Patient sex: F
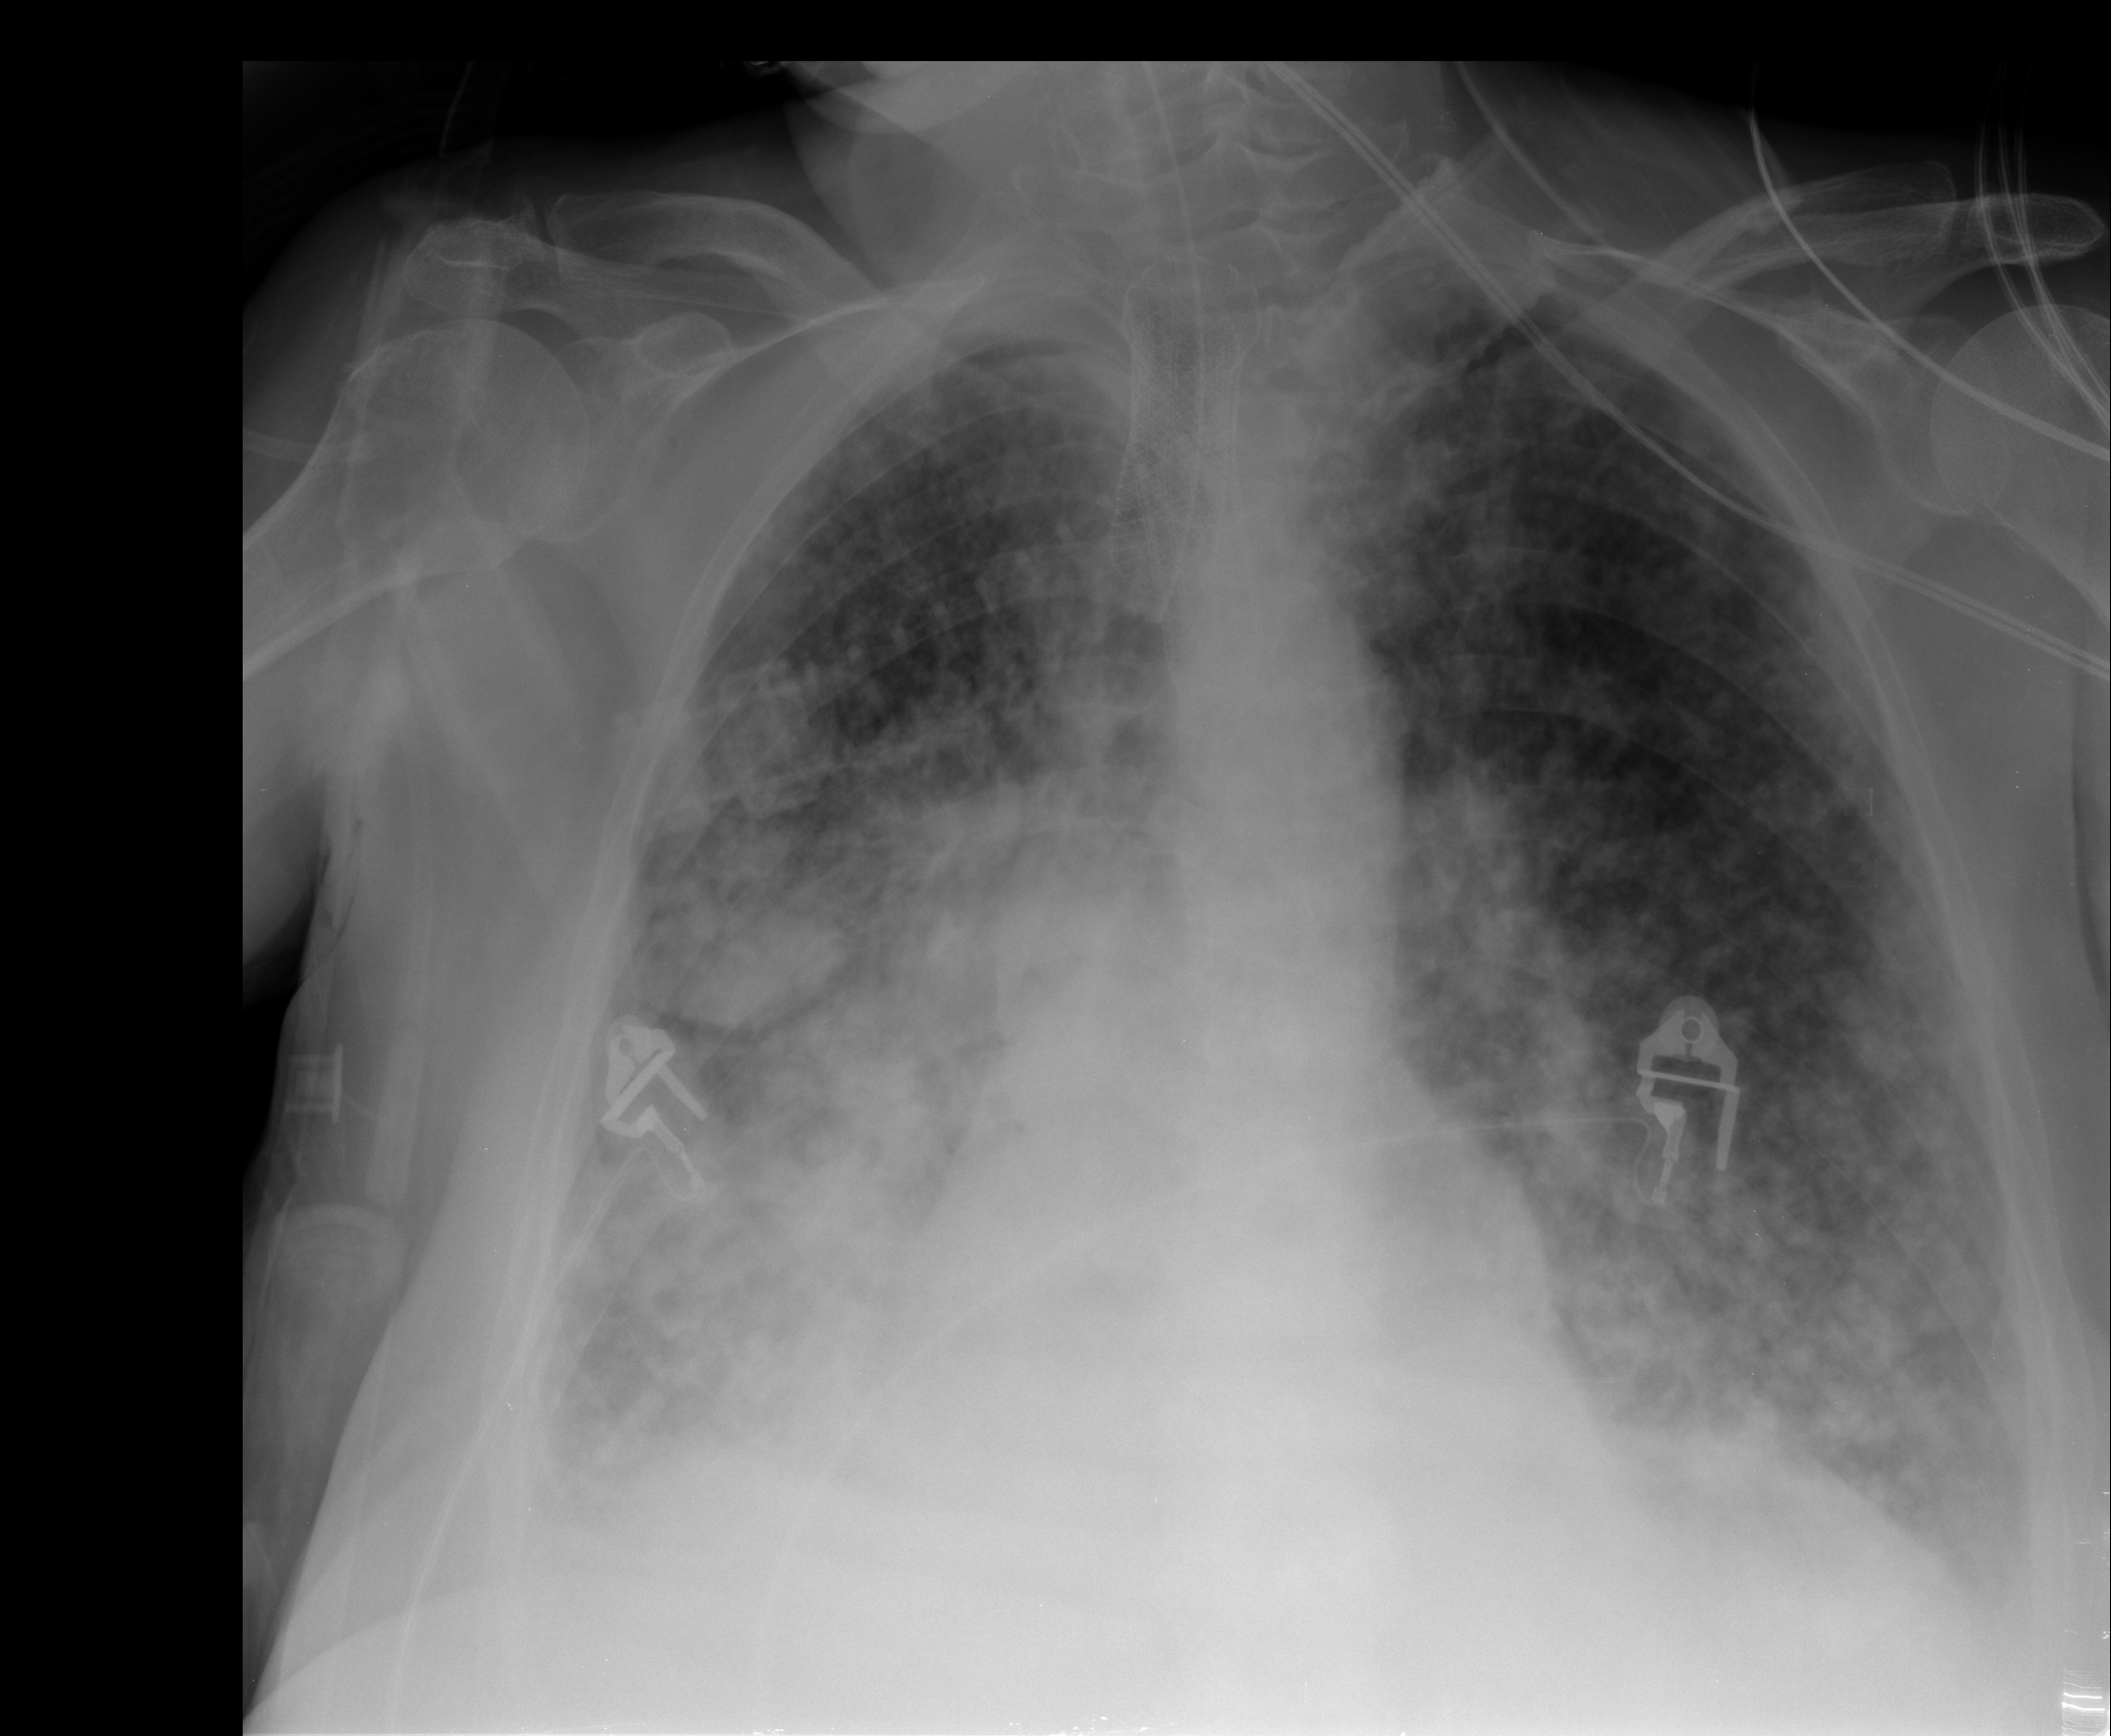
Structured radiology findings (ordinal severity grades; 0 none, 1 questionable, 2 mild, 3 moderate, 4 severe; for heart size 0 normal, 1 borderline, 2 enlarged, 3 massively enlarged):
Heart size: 1
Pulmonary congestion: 2
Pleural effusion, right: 0
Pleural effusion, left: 0
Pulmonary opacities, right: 4
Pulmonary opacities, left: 3
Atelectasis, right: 2
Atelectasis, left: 2